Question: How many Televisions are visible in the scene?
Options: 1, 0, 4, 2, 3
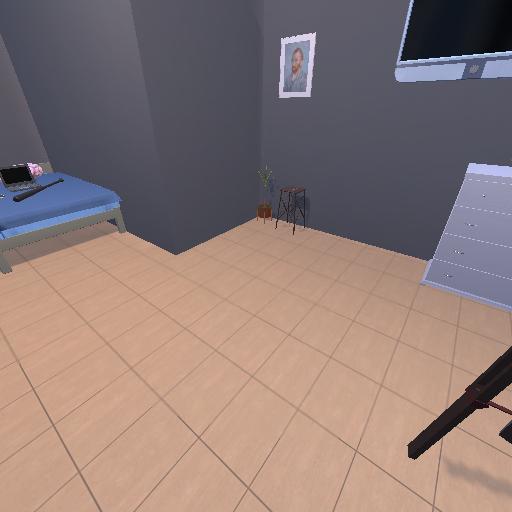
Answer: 1